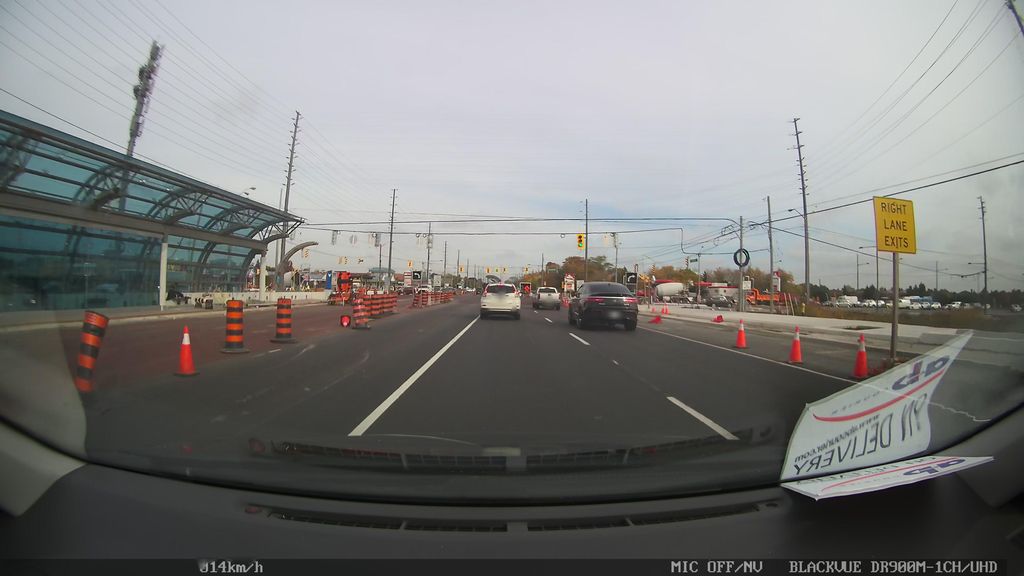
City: toronto